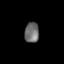
Tissue: lung
Cell type: Epithelial cells
Senescence score: 0.24
Nuclear area (px): 286
Mean DAPI intensity: 109.423